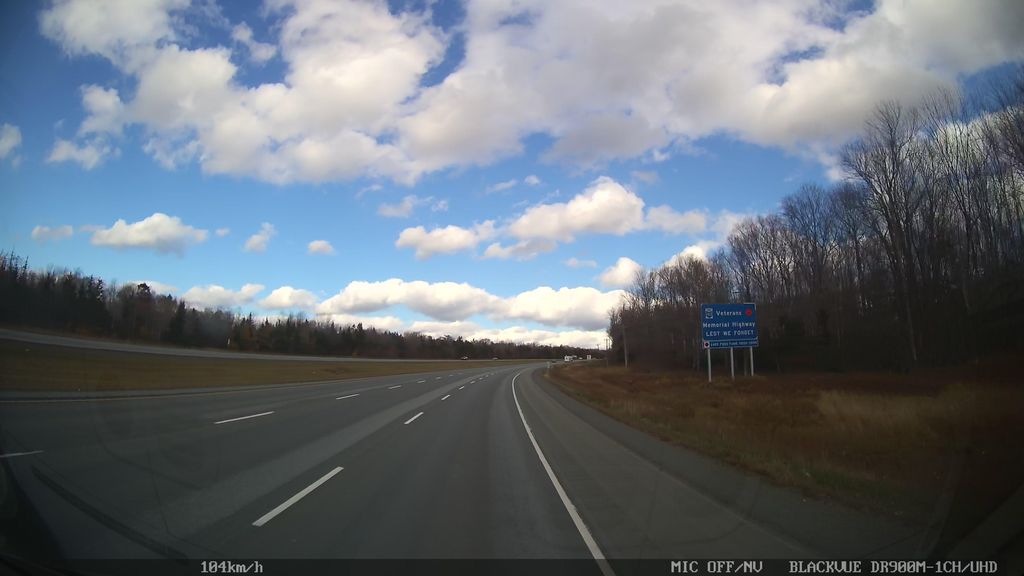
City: halifax